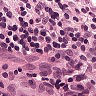
Metastatic tissue present: yes